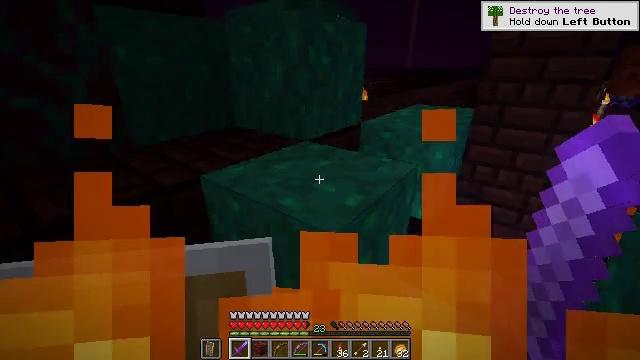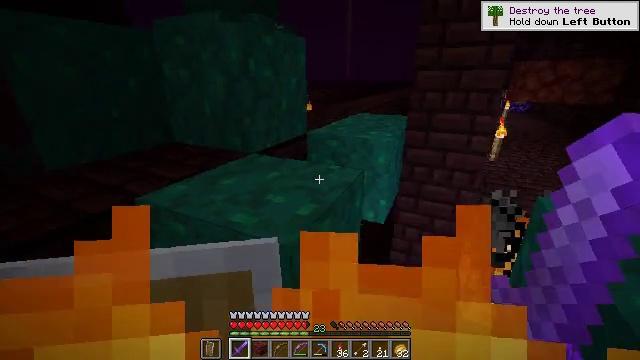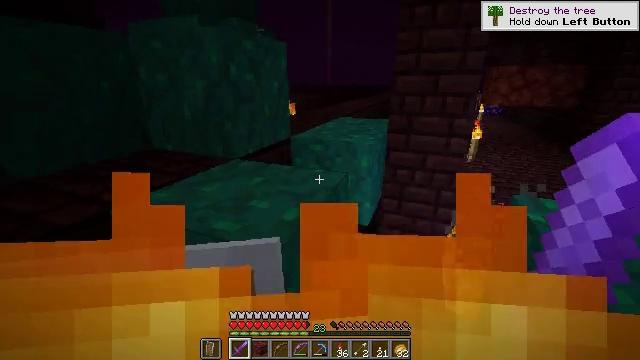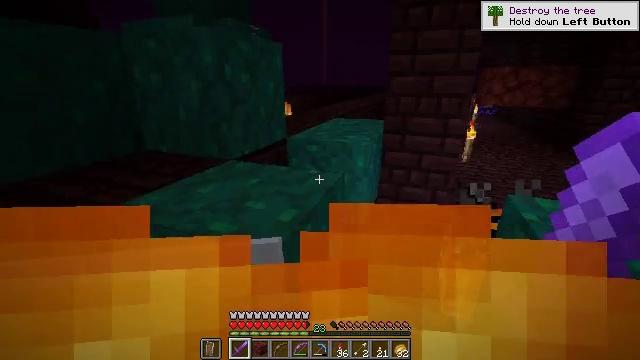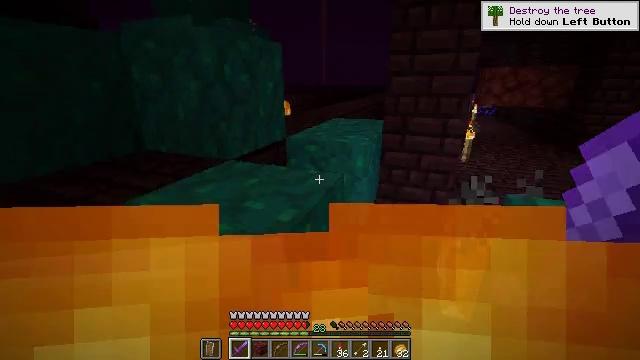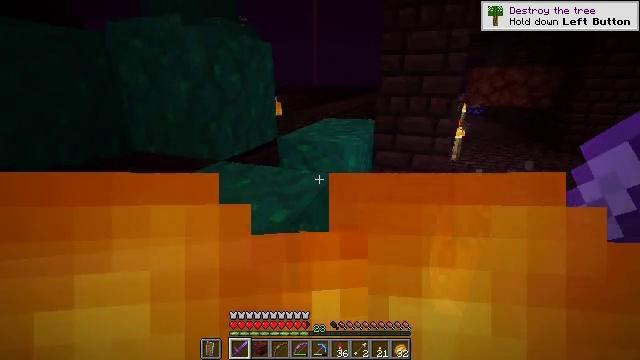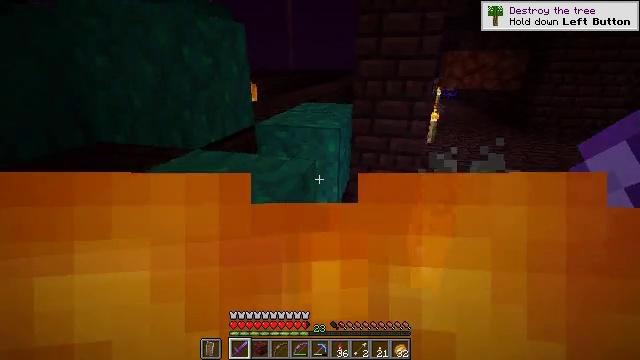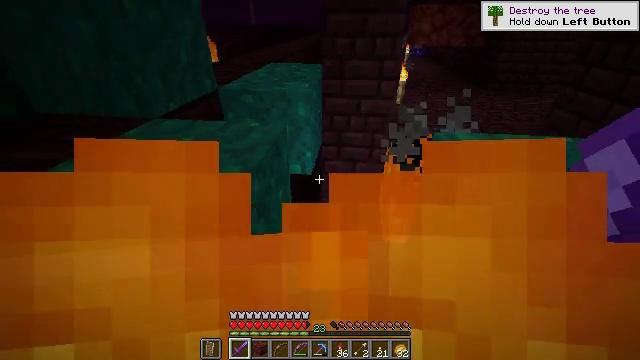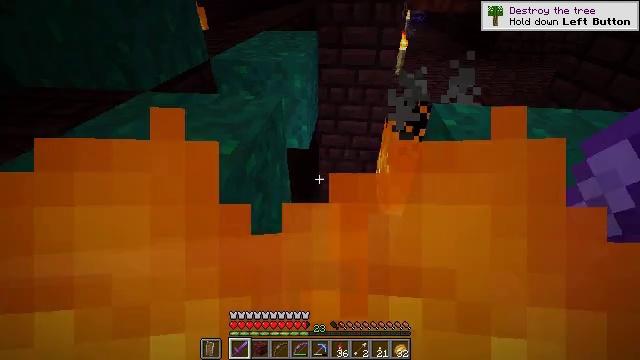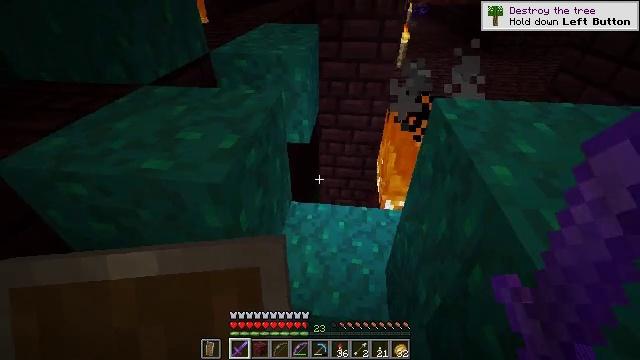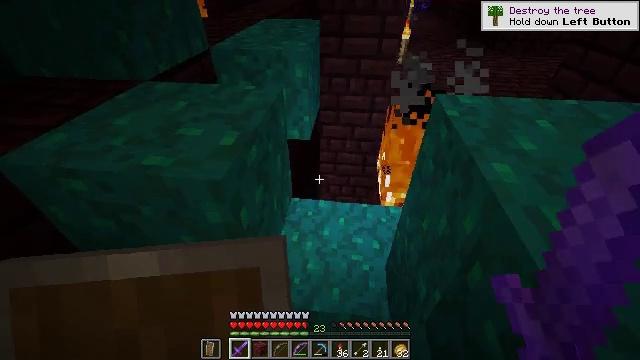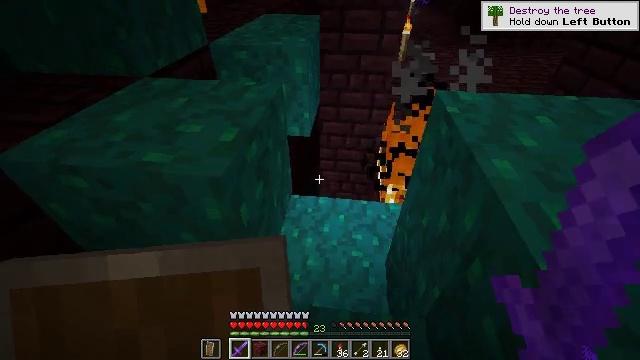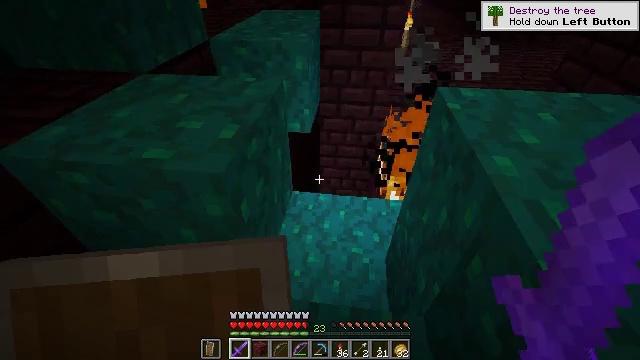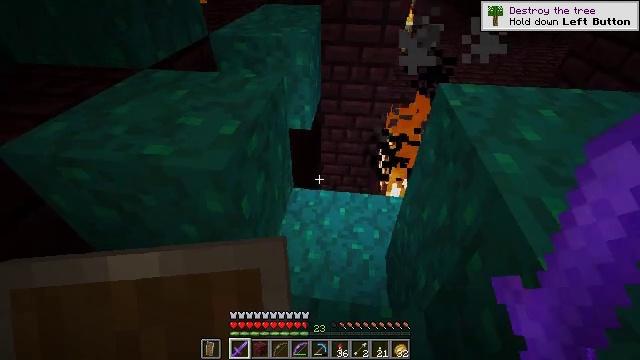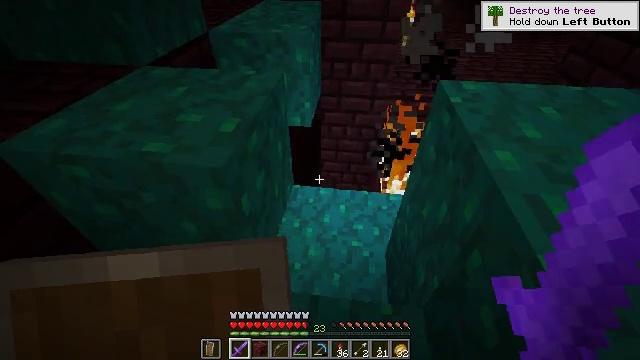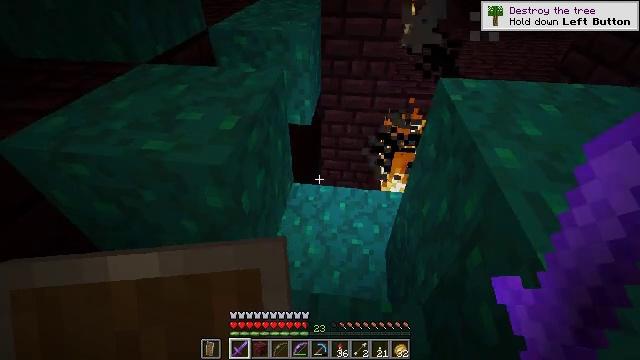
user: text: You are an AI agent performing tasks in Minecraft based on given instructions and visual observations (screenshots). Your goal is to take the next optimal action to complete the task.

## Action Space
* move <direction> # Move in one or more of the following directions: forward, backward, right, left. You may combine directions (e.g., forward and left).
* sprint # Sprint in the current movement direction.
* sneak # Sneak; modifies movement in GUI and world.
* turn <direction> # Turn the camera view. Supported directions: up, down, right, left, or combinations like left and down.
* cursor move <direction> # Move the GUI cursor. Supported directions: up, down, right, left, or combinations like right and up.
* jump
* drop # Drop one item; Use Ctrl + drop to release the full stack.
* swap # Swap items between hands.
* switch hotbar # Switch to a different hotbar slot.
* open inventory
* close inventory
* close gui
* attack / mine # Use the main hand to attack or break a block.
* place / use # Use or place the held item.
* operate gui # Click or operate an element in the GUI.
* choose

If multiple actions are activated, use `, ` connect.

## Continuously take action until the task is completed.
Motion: motion action
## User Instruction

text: Remove the fire source.
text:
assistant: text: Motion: turn right and up
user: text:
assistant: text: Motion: turn right
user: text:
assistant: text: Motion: no_op
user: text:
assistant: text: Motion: no_op
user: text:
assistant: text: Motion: turn right
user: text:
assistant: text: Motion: turn right and down
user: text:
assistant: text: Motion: turn right and down
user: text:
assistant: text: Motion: turn down
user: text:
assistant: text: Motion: turn down
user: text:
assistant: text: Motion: no_op
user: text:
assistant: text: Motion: no_op
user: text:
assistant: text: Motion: no_op
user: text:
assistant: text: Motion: no_op
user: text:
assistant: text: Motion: no_op
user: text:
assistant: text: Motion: no_op
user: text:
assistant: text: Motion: no_op
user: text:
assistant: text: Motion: no_op
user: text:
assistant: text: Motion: no_op
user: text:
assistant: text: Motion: turn right and down
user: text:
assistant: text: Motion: turn right and down
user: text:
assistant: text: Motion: turn right
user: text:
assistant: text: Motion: turn right
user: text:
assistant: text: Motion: turn right
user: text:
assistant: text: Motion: turn right
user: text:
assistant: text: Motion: turn right and up
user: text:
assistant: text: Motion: turn right and up
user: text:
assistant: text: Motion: no_op
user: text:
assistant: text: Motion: no_op
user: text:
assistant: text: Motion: no_op
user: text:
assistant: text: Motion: attack / mine